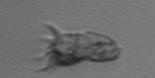
Label: Paratontonia_gracillima